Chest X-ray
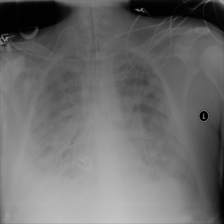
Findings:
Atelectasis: negative
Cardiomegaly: negative
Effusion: negative
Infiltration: positive
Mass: negative
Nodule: positive
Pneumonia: negative
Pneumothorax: negative
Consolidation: negative
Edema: negative
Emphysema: negative
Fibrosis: negative
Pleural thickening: negative
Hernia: negative